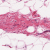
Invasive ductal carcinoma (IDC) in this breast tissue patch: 0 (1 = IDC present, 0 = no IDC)